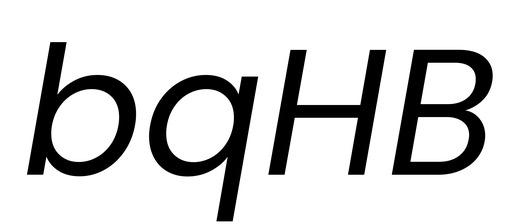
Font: Poppins-Italic